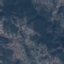
Label: HerbaceousVegetation